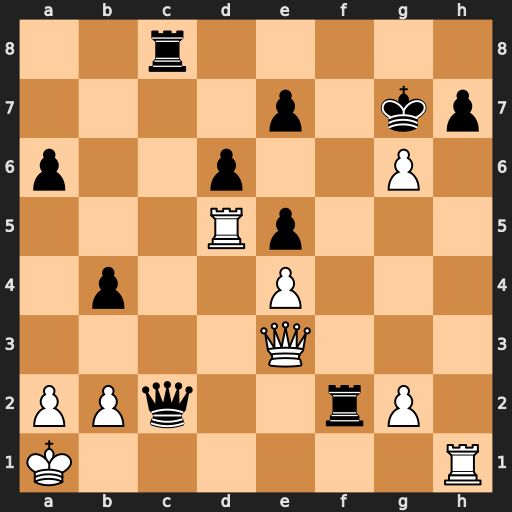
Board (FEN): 2r5/4p1kp/p2p2P1/3Rp3/1p2P3/4Q3/PPq2rP1/K6R
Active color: w
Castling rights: -
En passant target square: -
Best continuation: Qh6+ Kf6 gxh7+ Kf7 Qh5+